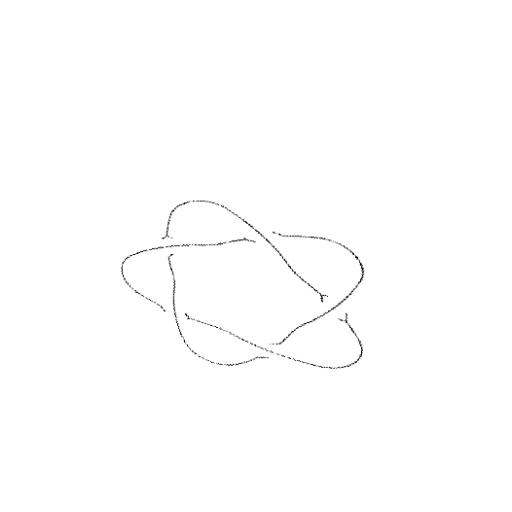
Crossing number: 5